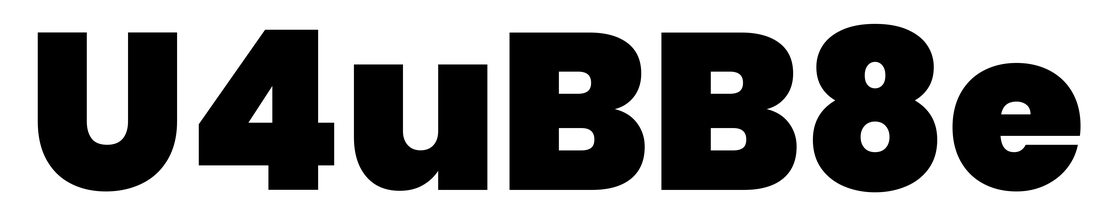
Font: Poppins-Black